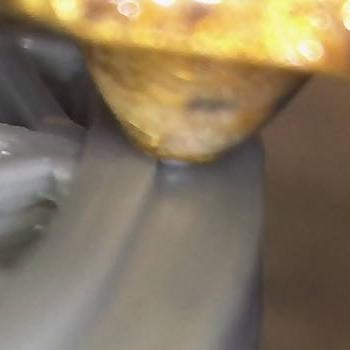
Flow rate: 100%